Question: What's the best way to deal with too many factors in a plot, assuming that the factor variable is ordered? The default doesn't look nice:
'''
ggplot(data.frame(x=factor(trunc(runif(10000, 0, 100)), ordered=T)), aes(x=x)) +
geom_histogram()
'''

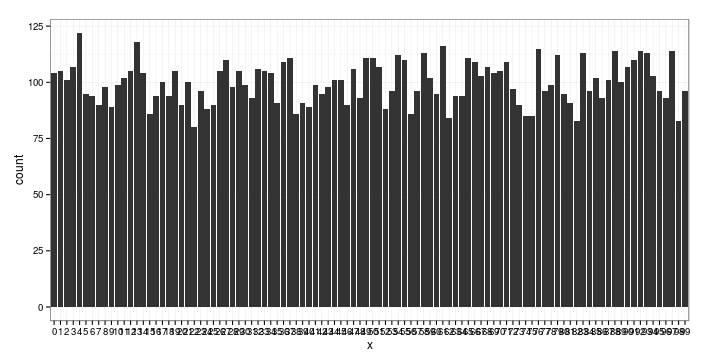
Answer: You can flip the values.
'''
ggplot(data.frame(x=factor(trunc(runif(10000, 0, 100)), ordered=T)), aes(x=x)) +
theme(axis.text.x = element_text(angle = 90, hjust = 1)) +
geom_histogram()
flip <- ggplot(data.frame(x=factor(trunc(runif(10000, 0, 100)), ordered=T)), aes(x=x)) +
theme(axis.text.x = element_text(angle = 90, hjust = 1)) +
geom_histogram()
'''
If it's still too dense for your taste, you can set manual breaks. In this case, I use five.
'''
prune <- ggplot(data.frame(x=factor(trunc(runif(10000, 0, 100)), ordered=T)), aes(x=x)) +
theme(axis.text.x = element_text(angle = 90, hjust = 1)) +
scale_x_discrete(breaks = seq(0, 100, by = 5)) +
geom_histogram()
library(gridExtra)
grid.arrange(flip, prune)
'''